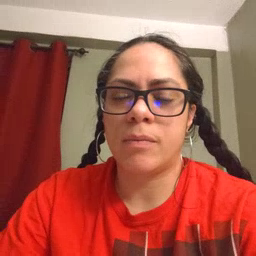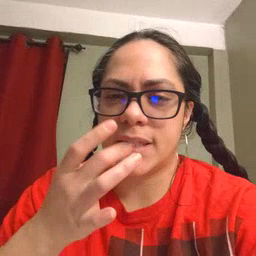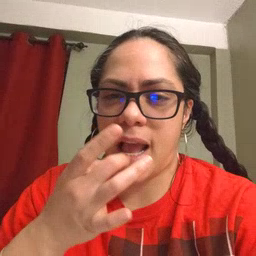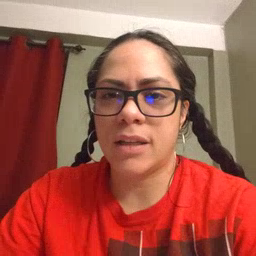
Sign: snack